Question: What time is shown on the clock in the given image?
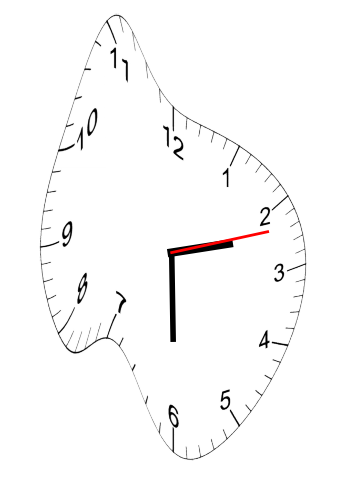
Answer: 02:30:12